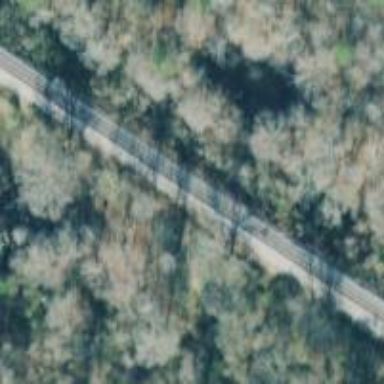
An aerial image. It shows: Railway track.